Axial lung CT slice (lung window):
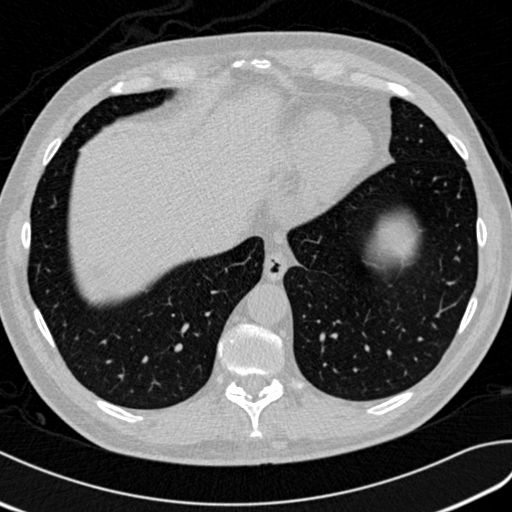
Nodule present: no